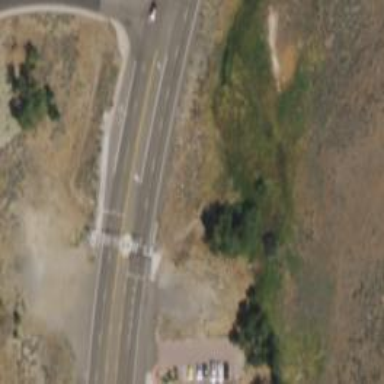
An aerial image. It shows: Primary road with asphalt surface. There is separate sidewalk.